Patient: sex M, age 48
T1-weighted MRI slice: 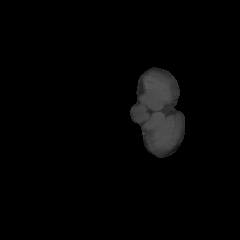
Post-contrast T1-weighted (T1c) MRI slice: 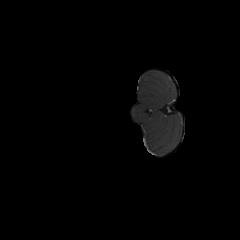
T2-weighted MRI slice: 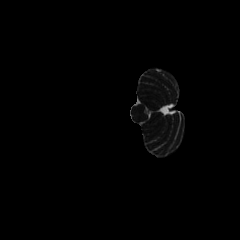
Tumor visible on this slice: no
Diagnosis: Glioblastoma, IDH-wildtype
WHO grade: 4